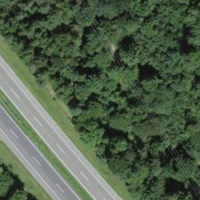
EUNIS habitat code: 57
Species observed at this site:
Mercurialis perennis